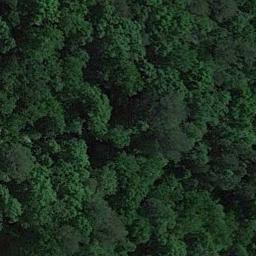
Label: forest